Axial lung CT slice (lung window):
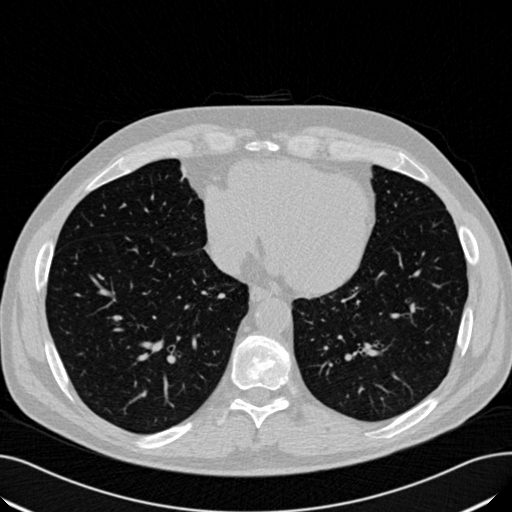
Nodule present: no